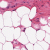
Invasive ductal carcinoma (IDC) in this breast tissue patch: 0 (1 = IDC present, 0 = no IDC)